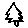
Label: tree